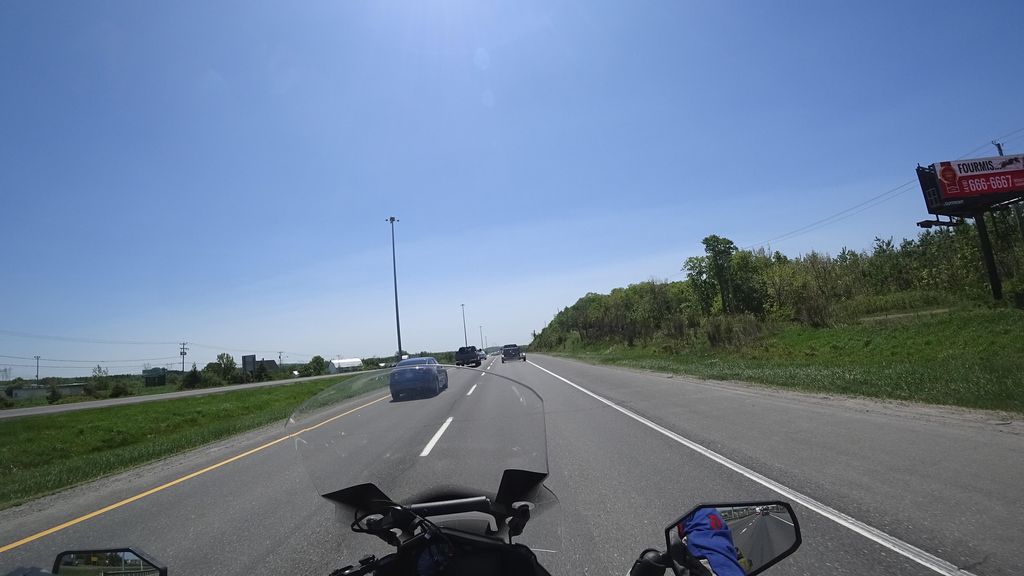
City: quebec_city